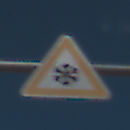
Verkehrszeichen: SchneeOderEisglaette
Umgebung: Outdoor, Nature
Tageszeit: Midday
Wetter: PartlyCloudy
Licht: Natural
Jahreszeit: NotSpecified
Kontrast: HighContrast